Field crop: tomato
Growth stage: 1
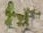
Species: portulaca